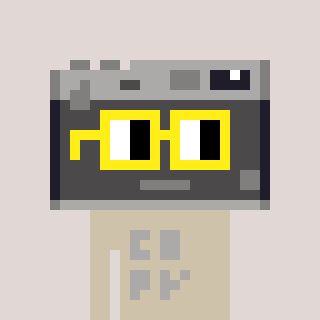
a pixel art character with square yellow glasses, a camera-shaped head and a bege-colored body on a warm background